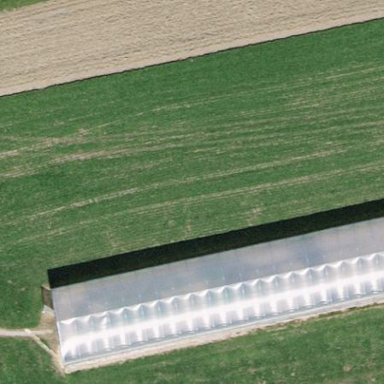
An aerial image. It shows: Greenhouse.